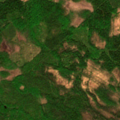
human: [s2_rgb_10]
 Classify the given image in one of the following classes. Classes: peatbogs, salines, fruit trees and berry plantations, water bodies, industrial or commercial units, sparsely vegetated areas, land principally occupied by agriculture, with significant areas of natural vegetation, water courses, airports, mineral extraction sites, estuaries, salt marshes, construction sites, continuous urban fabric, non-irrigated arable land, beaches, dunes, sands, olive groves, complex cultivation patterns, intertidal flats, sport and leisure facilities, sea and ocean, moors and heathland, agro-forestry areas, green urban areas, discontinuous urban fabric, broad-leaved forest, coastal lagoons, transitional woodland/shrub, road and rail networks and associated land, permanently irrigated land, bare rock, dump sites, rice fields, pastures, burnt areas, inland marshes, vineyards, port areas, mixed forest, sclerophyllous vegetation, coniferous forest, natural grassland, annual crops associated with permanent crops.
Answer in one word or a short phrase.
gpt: mixed forest, transitional woodland/shrub